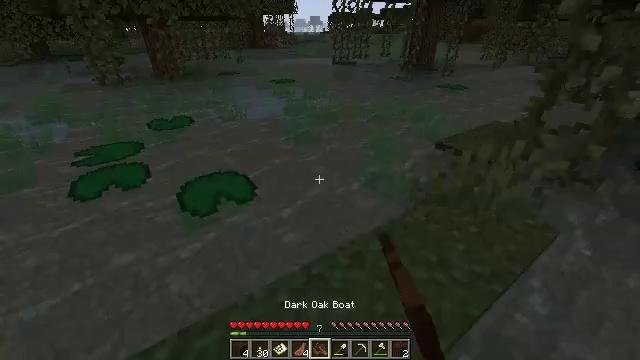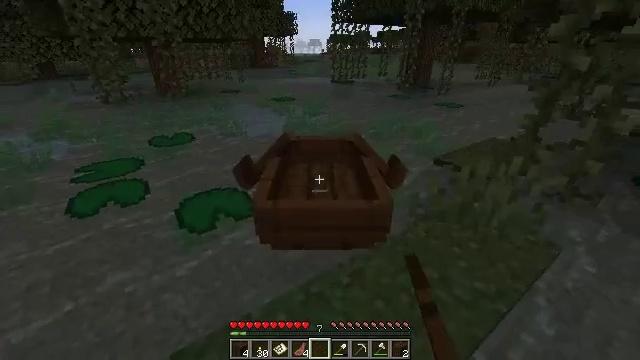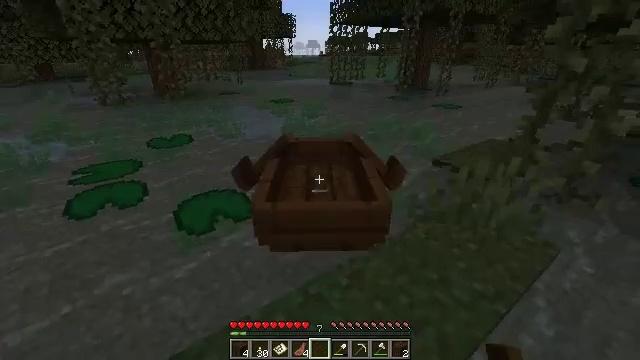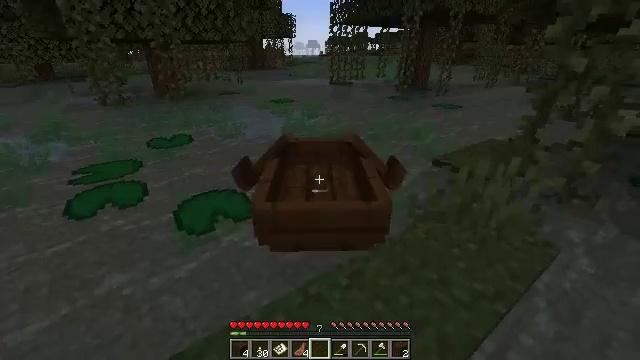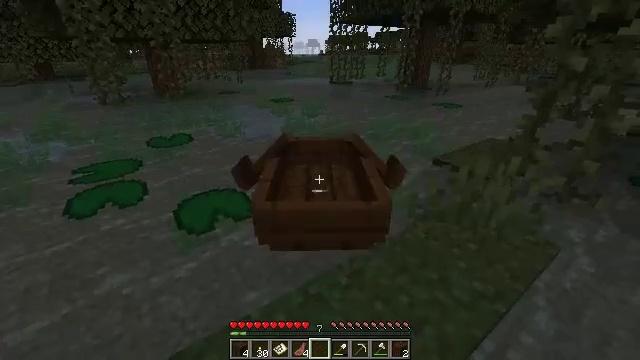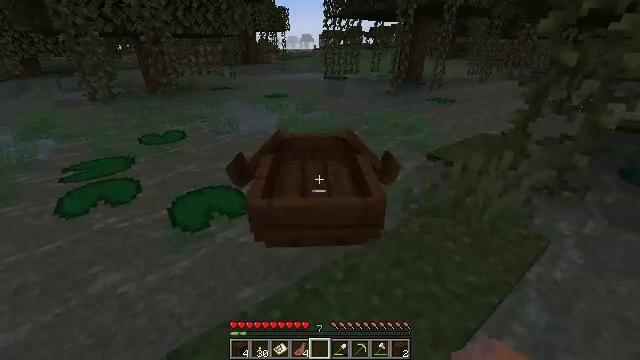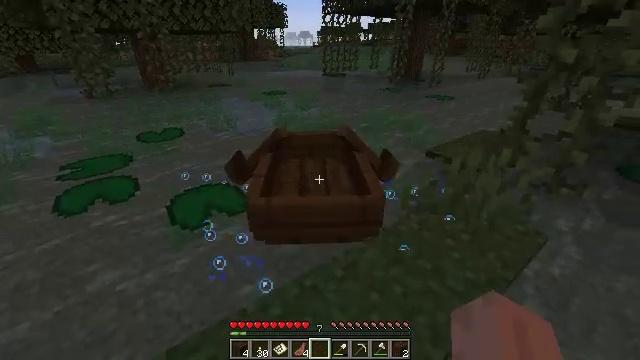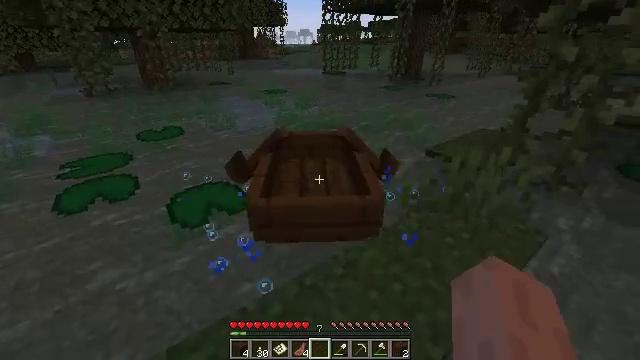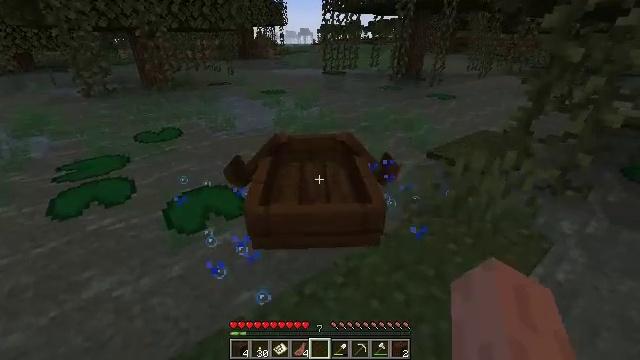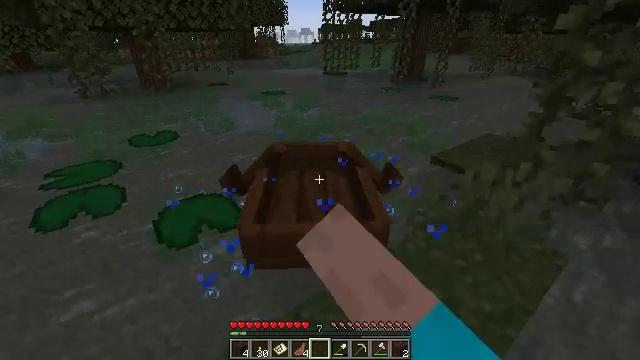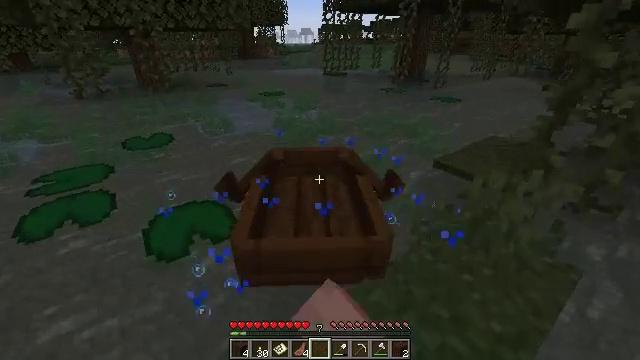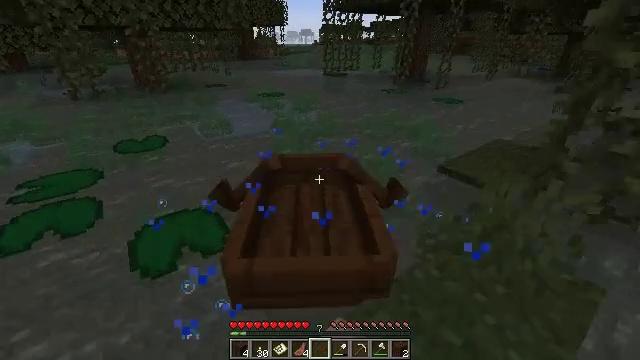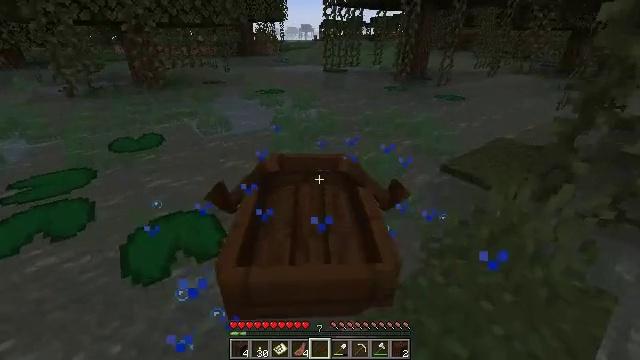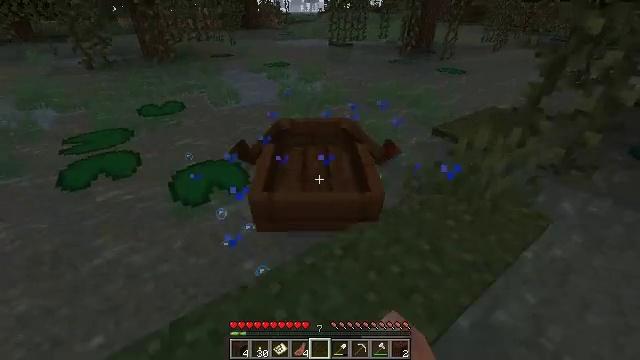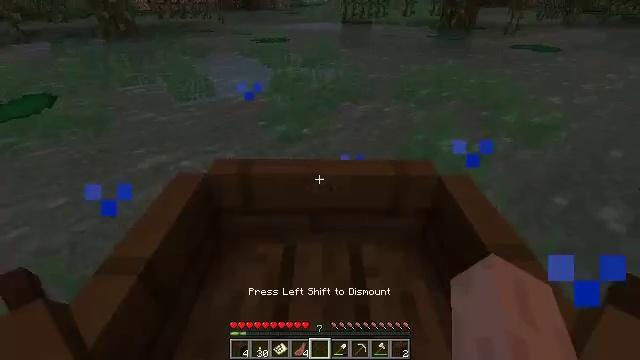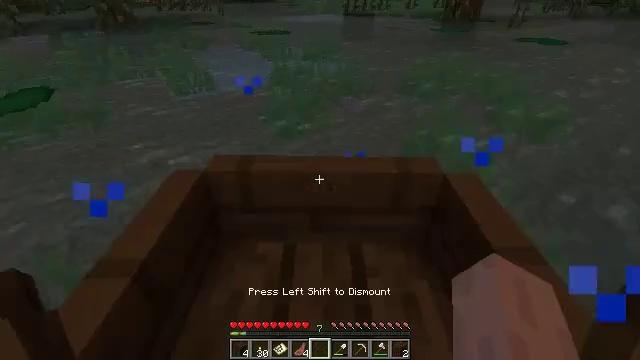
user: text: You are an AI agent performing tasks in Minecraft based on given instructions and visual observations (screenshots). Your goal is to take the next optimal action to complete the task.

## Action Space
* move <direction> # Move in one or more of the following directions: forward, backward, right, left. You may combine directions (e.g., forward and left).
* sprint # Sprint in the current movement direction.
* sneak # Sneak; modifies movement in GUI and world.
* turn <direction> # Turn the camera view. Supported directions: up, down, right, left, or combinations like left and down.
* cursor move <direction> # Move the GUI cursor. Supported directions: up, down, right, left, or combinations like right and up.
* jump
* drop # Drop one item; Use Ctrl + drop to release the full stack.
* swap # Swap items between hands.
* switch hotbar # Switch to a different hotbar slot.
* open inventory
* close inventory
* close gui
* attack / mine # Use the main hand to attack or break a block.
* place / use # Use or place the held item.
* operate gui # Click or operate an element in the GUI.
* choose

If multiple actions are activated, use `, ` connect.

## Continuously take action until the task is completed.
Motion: motion action
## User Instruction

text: Harvest sugar cane from the plant.
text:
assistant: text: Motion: turn up
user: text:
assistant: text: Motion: no_op
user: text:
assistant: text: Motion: no_op
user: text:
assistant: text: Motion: no_op
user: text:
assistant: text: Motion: turn right
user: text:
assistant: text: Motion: no_op
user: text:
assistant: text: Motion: no_op
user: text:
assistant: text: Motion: move forward, use / place
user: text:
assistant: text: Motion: move forward, use / place
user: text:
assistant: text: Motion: move forward, use / place
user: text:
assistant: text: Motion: move forward
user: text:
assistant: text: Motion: move forward
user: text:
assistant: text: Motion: move forward, turn left and down
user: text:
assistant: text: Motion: move forward, turn down
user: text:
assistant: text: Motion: move forward, turn down
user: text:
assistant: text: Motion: move forward
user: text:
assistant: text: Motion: move forward
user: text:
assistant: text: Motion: move forward
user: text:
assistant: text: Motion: move forward
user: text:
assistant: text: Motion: move forward, turn right and up
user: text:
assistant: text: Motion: move forward, turn right and up
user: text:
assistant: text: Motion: move forward, turn up
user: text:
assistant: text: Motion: move forward
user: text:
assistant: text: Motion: move forward
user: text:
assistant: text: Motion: move forward
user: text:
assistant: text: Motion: move forward
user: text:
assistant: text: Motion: move forward
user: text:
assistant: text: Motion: move forward
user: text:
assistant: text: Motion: move forward
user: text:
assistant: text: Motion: move forward